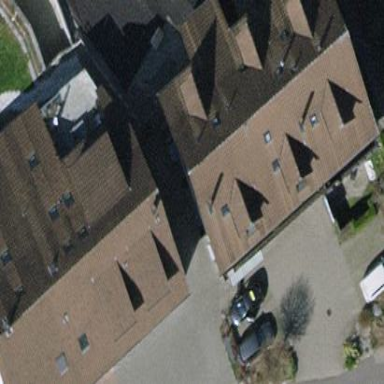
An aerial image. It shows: Detached building.